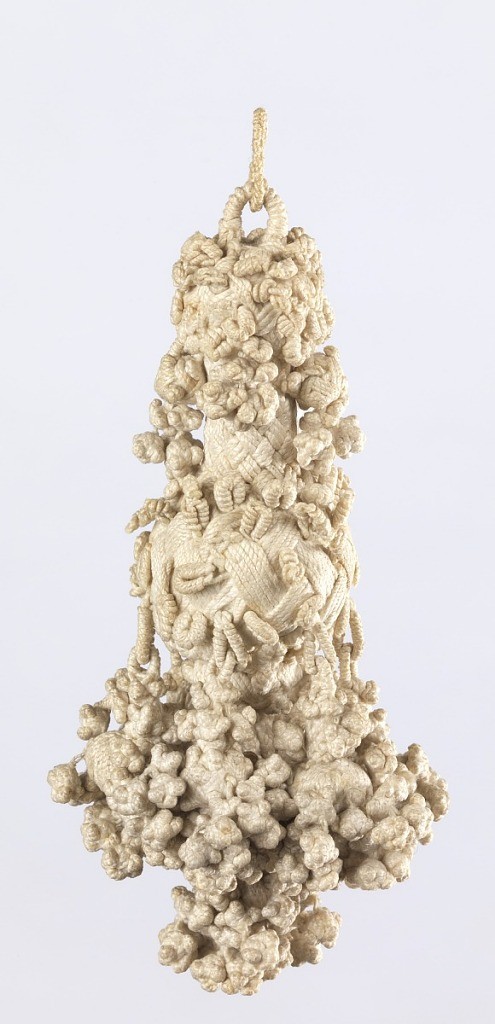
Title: Tassel
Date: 17th century
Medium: linen Technique: braided and knotted
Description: Pear-shaped linen tassel, braided and knotted. Double loops are attached to pear-shaped unit to which are attached and hang seven small units made of knotting (including center).